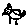
Label: bird